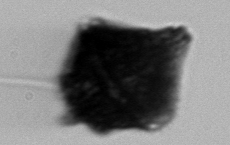
Label: Gonyaulax